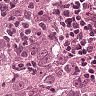
Metastatic tissue present: yes